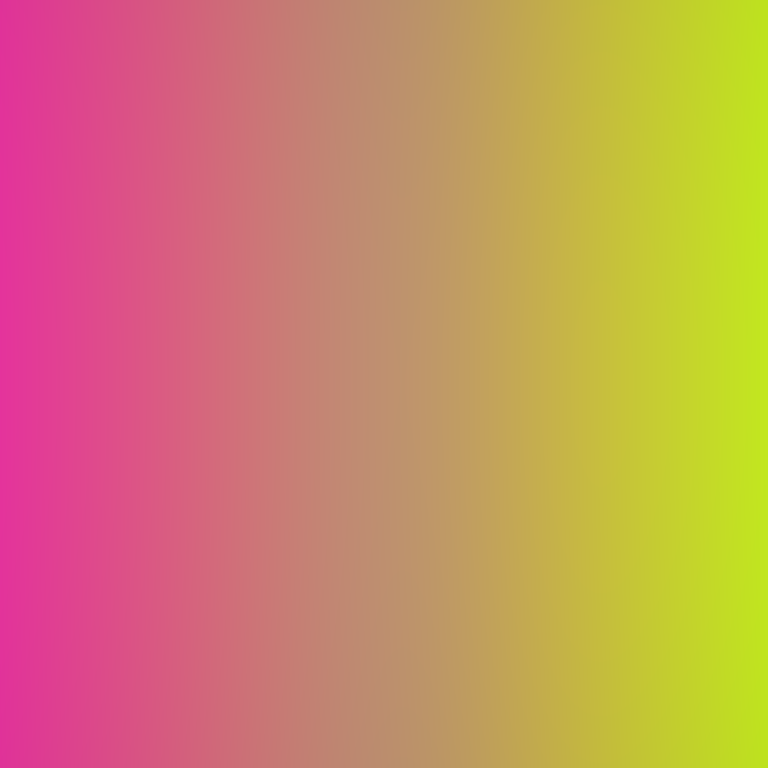
Abstract light effect, smooth gradient from vibrant pink to bright yellow, energetic atmosphere, soft glow, no room, no furniture, no objects.